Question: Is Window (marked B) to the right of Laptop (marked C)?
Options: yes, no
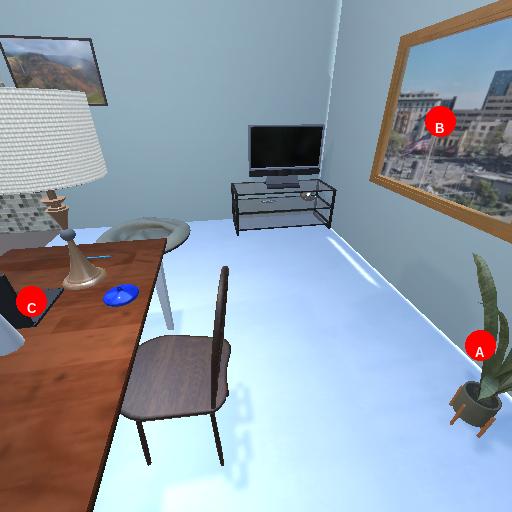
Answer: yes